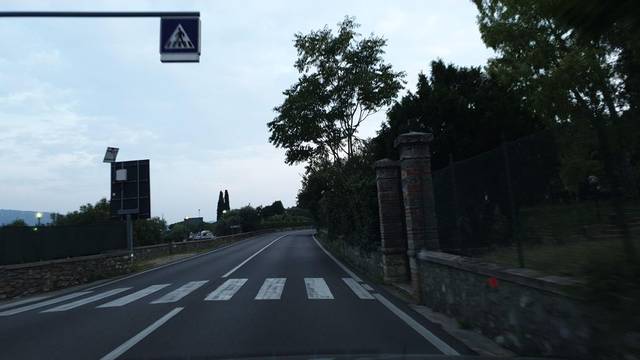
Region: Italy
Coordinates: 45.673, 10.651